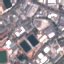
Land use / land cover class: Industrial